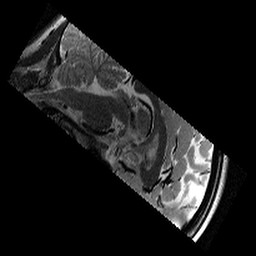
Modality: T2w
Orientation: sagittal
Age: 10
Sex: female
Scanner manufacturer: siemens
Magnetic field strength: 3 T
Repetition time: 9.23 s
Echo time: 0.067 s